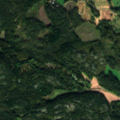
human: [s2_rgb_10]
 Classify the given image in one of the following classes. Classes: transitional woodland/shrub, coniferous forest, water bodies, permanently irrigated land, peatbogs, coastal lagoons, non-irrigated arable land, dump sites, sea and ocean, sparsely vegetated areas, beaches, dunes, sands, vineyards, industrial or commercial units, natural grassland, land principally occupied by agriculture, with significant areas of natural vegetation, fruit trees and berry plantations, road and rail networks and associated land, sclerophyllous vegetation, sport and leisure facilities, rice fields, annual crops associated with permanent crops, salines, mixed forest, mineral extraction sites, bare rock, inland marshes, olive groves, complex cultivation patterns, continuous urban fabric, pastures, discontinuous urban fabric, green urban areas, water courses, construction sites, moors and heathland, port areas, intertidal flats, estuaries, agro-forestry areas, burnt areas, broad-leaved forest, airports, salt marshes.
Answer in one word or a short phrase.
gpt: non-irrigated arable land, land principally occupied by agriculture, with significant areas of natural vegetation, coniferous forest